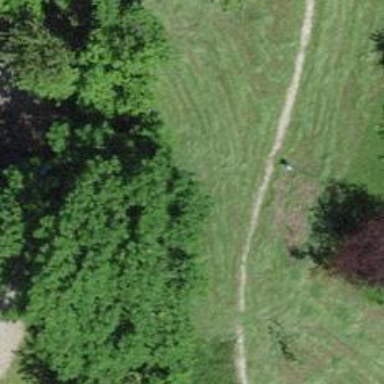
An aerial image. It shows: Compacted path road.